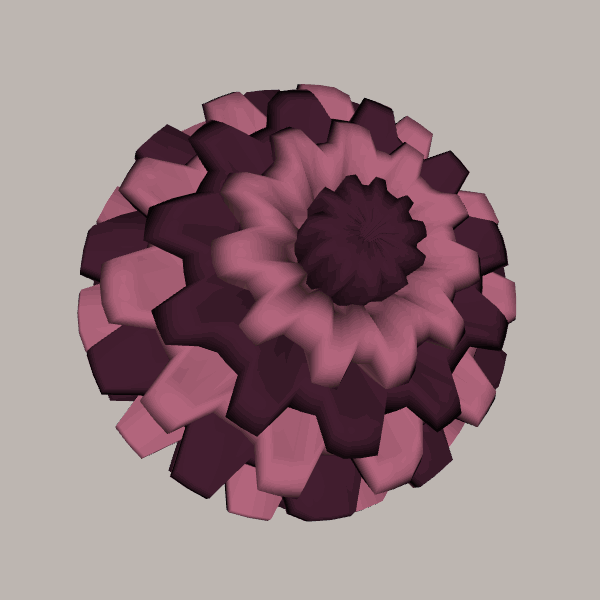
Background: light